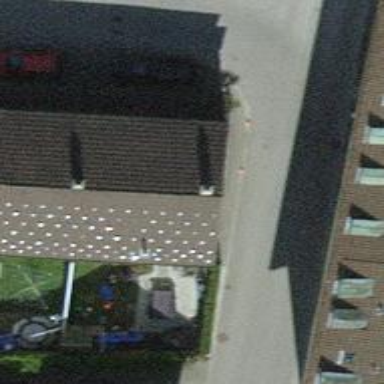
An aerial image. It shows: Terrace building.